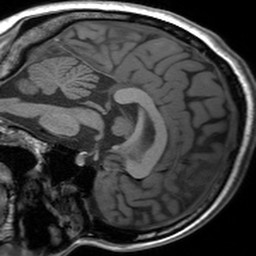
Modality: T1w
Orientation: sagittal
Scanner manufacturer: siemens
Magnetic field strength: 3 T
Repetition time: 1.54 s
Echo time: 0.00234 s